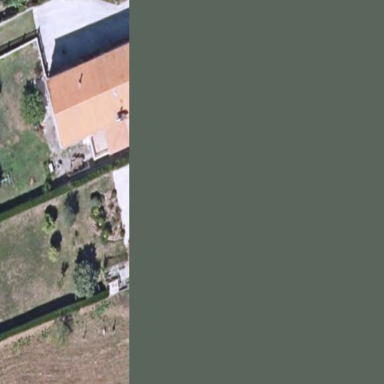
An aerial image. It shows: Simple house.